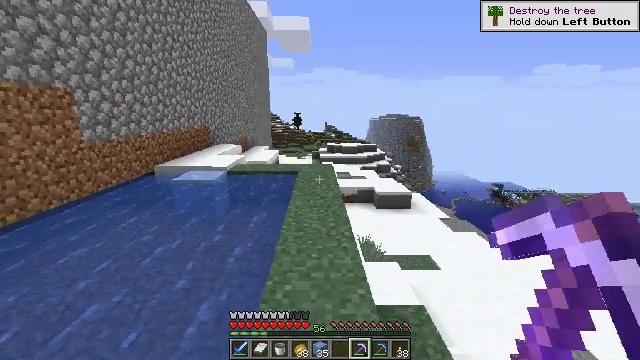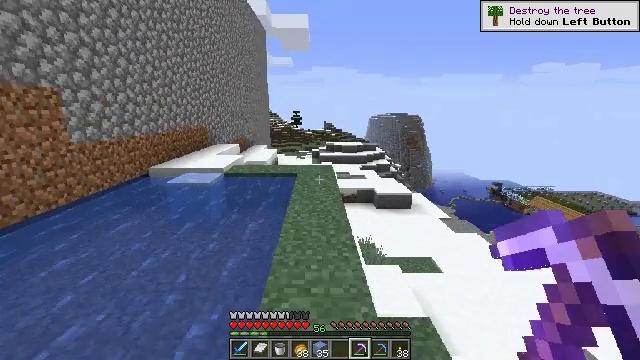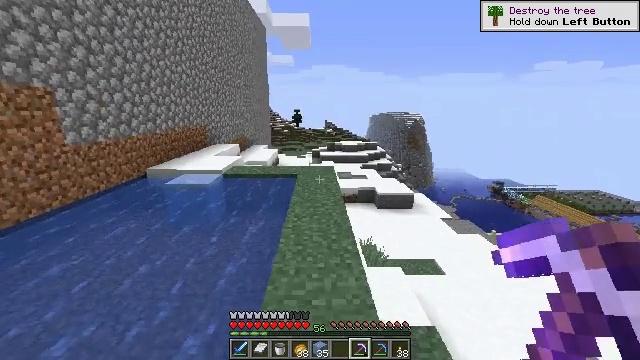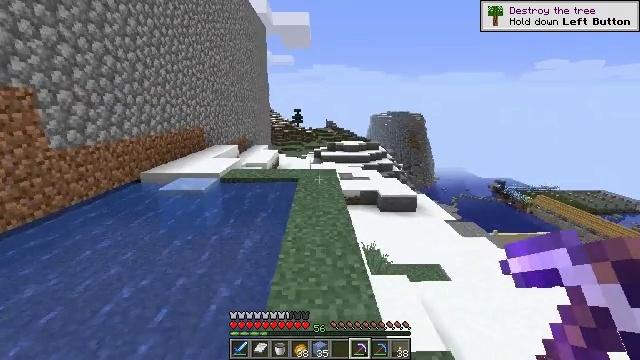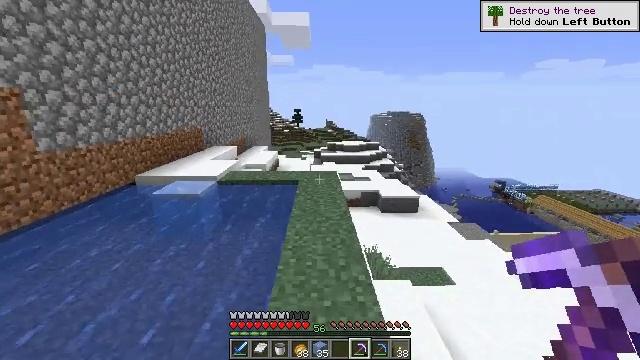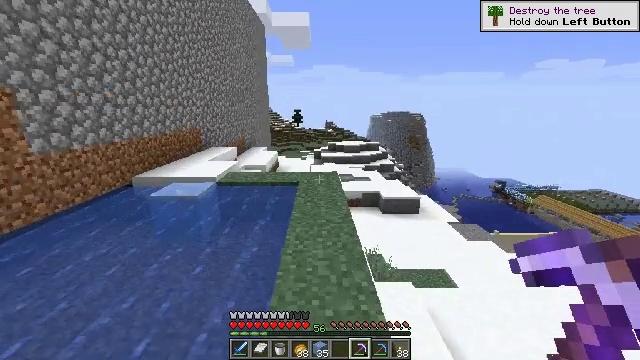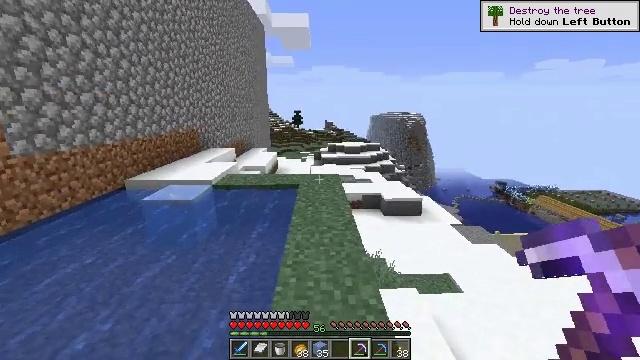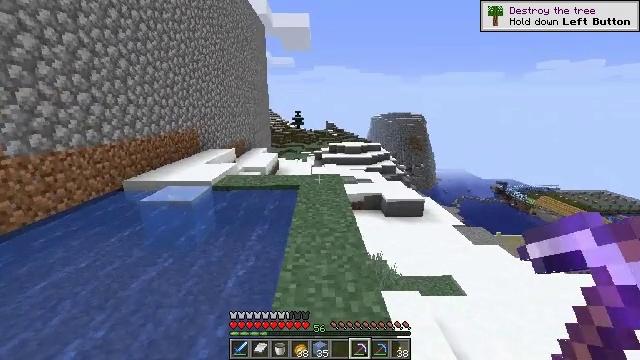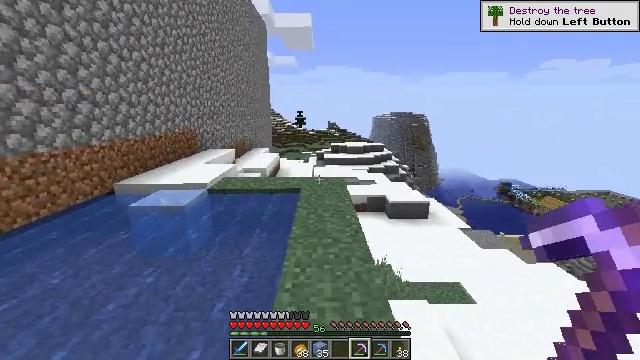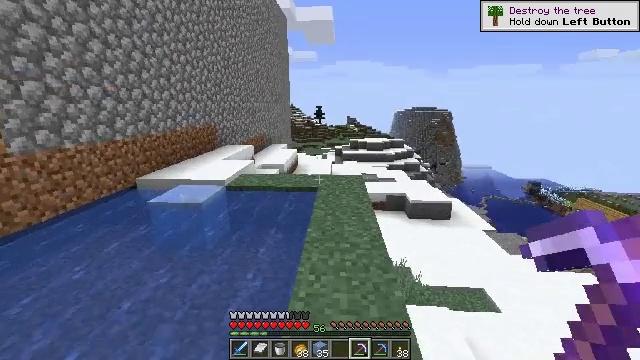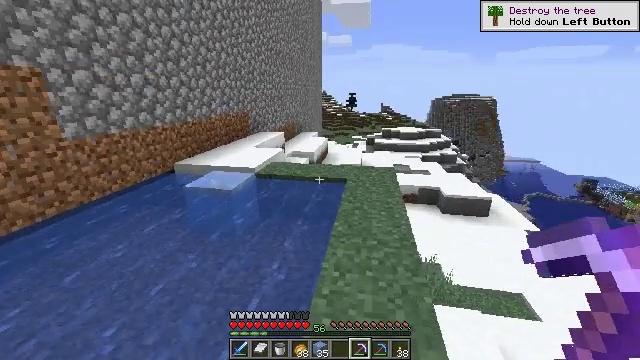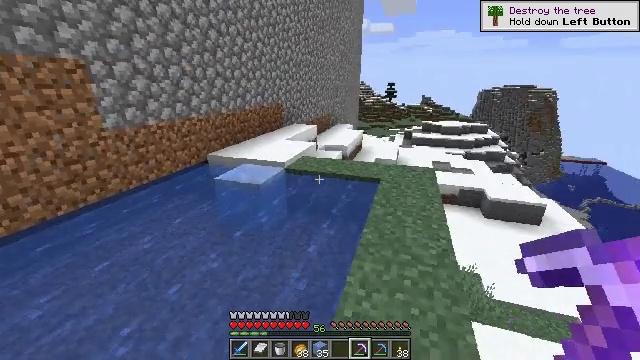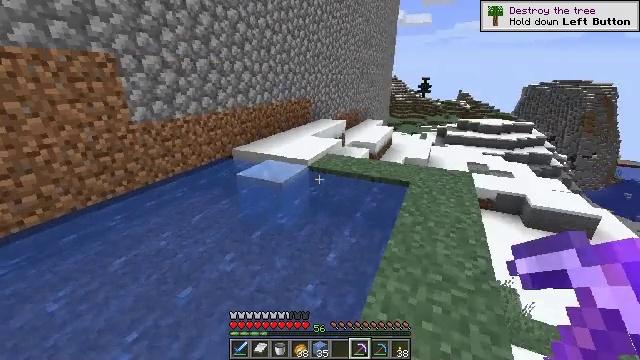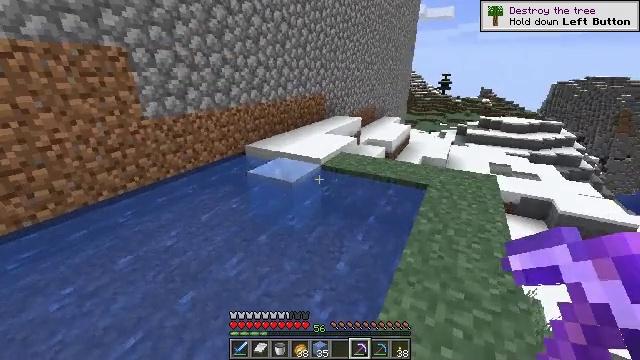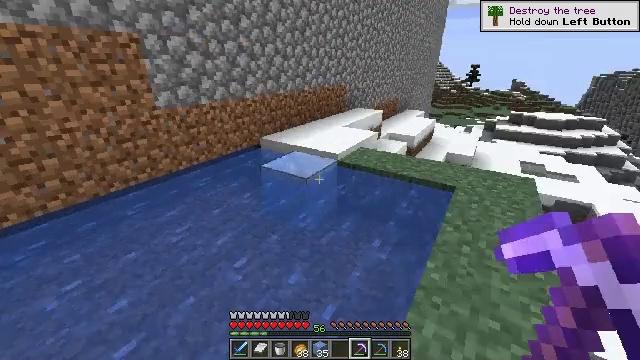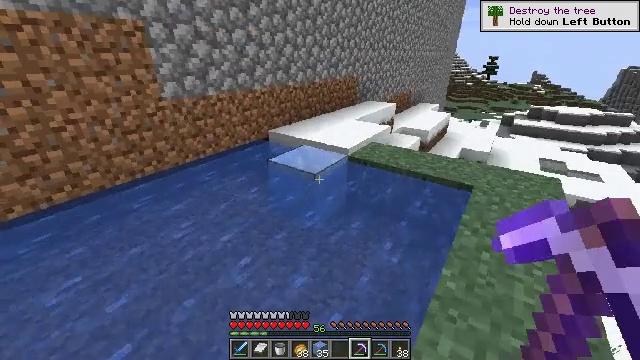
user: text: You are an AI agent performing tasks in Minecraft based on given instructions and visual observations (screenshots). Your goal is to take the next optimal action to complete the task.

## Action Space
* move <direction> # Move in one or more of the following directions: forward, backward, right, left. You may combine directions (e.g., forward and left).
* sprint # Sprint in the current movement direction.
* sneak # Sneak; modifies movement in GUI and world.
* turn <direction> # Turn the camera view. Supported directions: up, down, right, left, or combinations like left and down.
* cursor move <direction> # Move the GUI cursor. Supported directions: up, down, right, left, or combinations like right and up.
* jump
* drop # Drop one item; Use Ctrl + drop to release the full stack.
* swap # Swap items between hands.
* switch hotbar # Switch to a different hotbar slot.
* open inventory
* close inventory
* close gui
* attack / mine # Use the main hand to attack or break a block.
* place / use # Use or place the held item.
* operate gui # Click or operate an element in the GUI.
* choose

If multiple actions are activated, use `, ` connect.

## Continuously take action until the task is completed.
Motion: motion action
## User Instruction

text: Mine ice to use in an ice pathway.
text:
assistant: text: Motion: move forward
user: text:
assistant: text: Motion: move forward
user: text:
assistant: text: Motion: move forward
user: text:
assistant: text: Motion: move forward
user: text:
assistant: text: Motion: move forward
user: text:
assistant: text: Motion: move forward
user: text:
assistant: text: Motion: move forward
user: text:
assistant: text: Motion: move forward
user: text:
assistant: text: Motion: move forward, turn left
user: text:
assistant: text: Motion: move forward, turn left and down
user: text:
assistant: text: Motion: move forward, turn left and down
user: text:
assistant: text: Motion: move forward, turn left and down
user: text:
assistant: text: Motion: move forward, turn left
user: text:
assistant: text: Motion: move forward, turn left and down
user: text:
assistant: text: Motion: move forward, turn left and down
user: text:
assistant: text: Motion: move forward, turn left and down
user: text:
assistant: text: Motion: move forward, turn left and down
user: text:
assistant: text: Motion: move forward, turn left and down
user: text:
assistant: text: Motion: move forward, attack / mine
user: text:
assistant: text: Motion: move forward, attack / mine
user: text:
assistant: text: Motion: move forward
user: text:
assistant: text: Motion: move forward
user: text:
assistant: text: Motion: move forward
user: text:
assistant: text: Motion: move forward
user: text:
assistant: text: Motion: move forward, turn right
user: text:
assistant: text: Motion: move forward, turn right
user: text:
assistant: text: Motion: move forward
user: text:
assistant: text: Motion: move forward
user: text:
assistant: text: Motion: move forward
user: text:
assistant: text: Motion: move forward